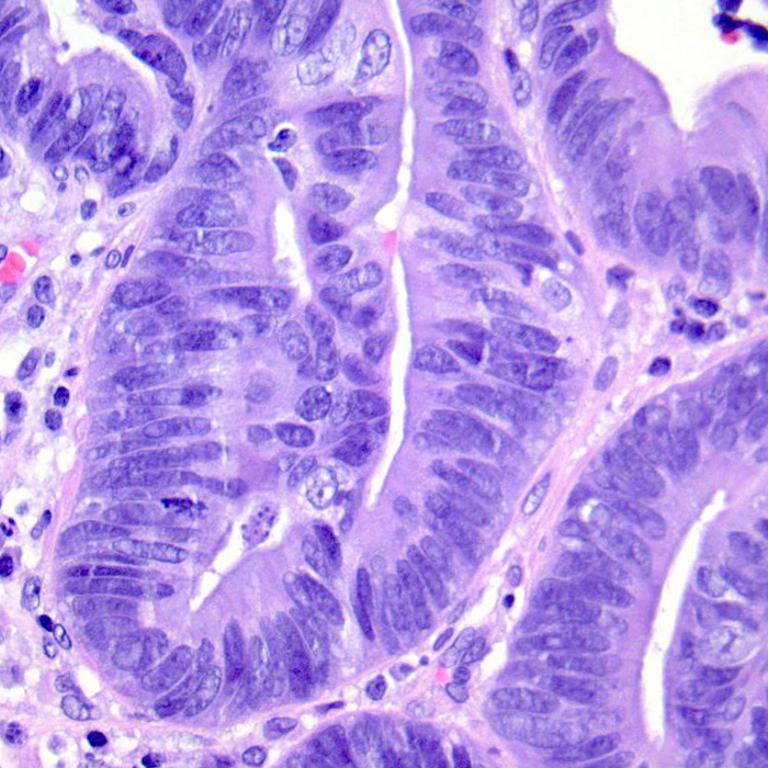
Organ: colon
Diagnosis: adenocarcinomas